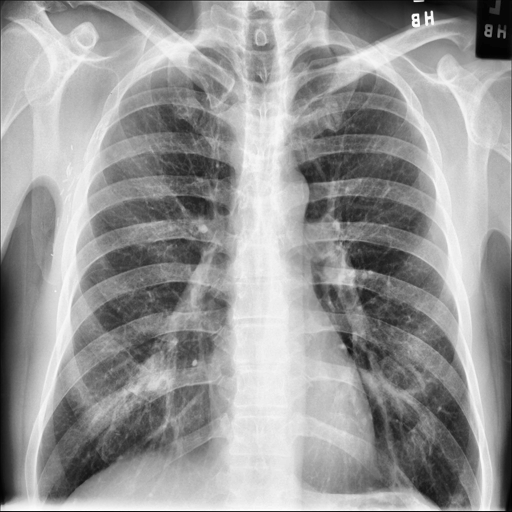
Finding: NORMAL